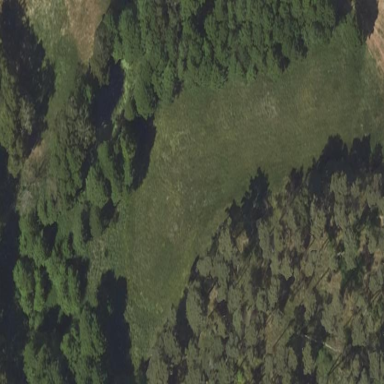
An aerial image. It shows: Beautiful wet meadow natural wetland.